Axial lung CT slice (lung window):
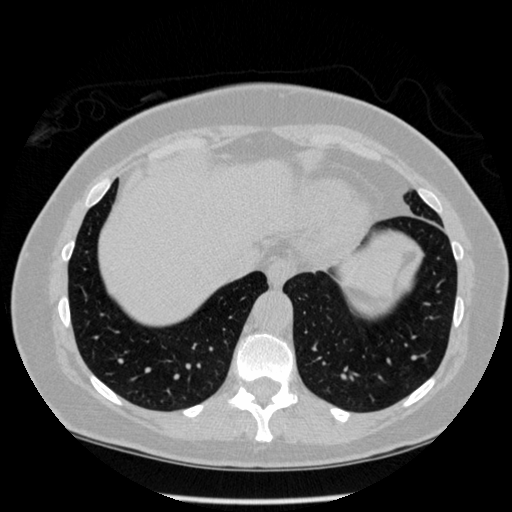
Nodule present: no